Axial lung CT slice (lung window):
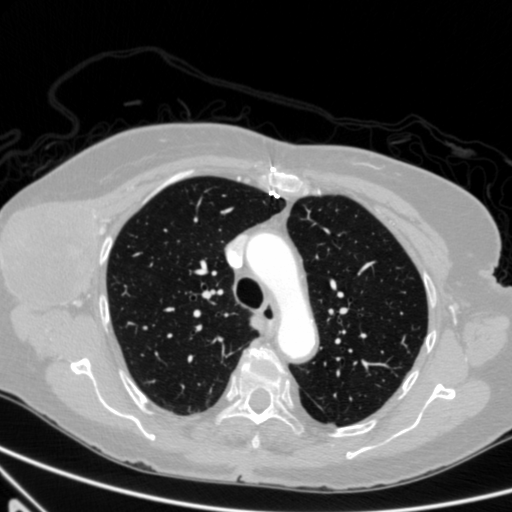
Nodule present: no